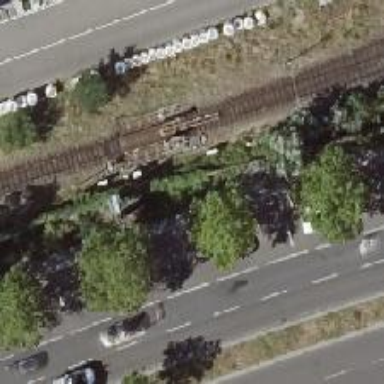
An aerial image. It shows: Railway spur service.